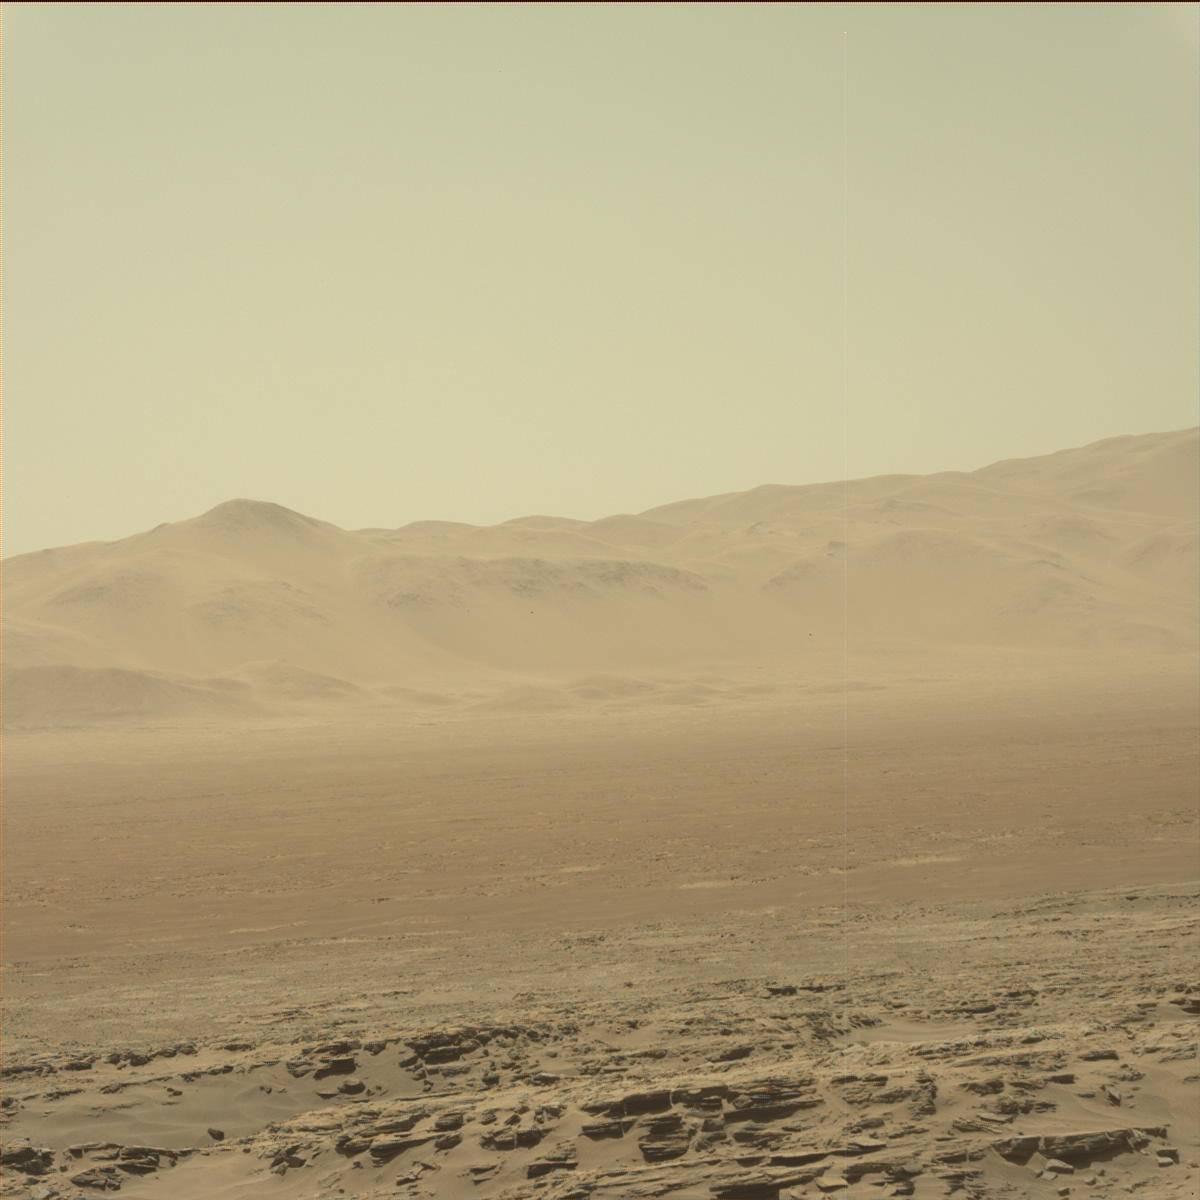
Terrain classes present: Bedrock, Ridge, Sand / Soil, Sky